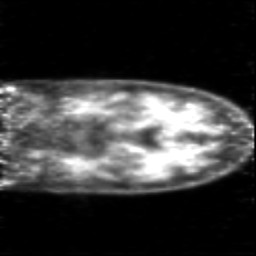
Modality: PET
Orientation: coronal
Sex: female
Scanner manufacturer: siemens